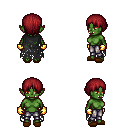
a pixel art fantasy rpg character, female body template, orc, green skin, black tattered cape, metal pants, brunette plain hairstyle, gold gloves, brown slippers, four views (front, back, left, right), 2x2 character sprite sheet, small pixel art, hard edges, no anti-aliasing